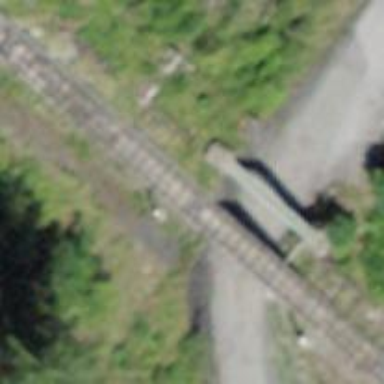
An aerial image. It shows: Disused railway bridge.